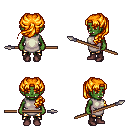
a pixel art fantasy rpg character, female body template, orc, green skin, white tunic, gold greaves, light blonde princess hairstyle, maroon shoes, spear, four views (front, back, left, right), 2x2 character sprite sheet, small pixel art, hard edges, no anti-aliasing